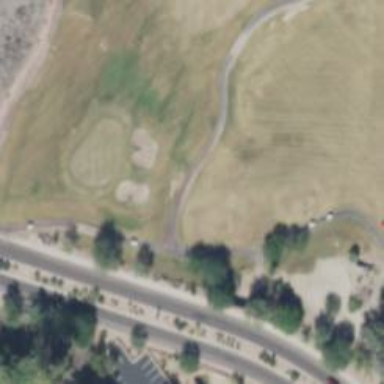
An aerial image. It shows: Path used for both walking and golf.